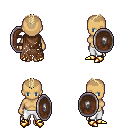
a pixel art fantasy rpg character, female body template, human, tanned skin, brown tattered cape, white pants, white blonde short mohawk hairstyle, gold boots, shield, four views (front, back, left, right), 2x2 character sprite sheet, small pixel art, hard edges, no anti-aliasing